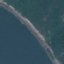
Land use / land cover: Highway